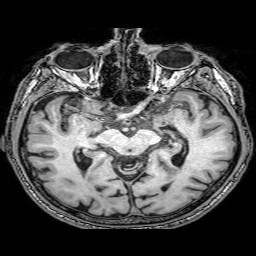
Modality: T1w
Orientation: coronal
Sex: male
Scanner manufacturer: philips
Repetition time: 0.008344 s
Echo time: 0.00388 s